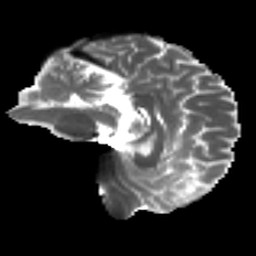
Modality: T2w
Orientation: sagittal
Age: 49
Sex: male
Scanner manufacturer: ge
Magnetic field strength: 3 T
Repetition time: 7.8 s
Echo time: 0.0607 s